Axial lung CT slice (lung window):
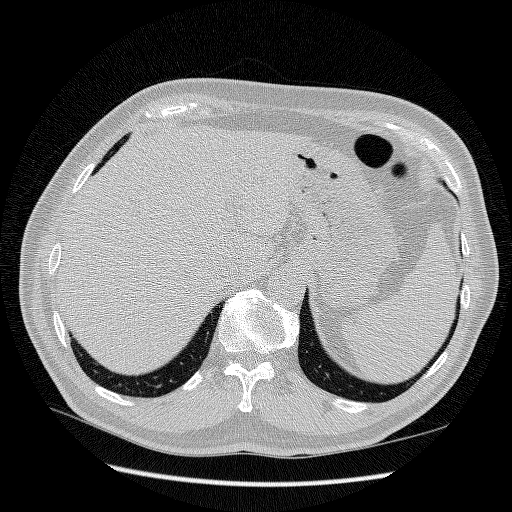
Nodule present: no